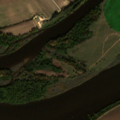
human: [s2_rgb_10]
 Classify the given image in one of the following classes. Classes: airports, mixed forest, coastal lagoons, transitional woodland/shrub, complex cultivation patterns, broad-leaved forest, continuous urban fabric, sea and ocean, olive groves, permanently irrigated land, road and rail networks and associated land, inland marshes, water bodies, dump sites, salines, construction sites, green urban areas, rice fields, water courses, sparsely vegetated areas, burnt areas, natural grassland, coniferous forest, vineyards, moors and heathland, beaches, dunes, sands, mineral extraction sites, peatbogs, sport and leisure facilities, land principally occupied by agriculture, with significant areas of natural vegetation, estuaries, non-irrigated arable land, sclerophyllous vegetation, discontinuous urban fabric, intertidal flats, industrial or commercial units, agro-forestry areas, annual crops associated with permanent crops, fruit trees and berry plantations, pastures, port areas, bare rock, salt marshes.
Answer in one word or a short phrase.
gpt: permanently irrigated land, rice fields, pastures, broad-leaved forest, water courses